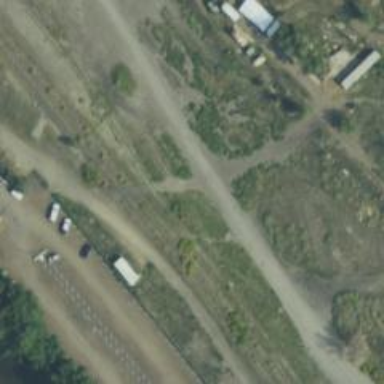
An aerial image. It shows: Railway crossing.